Field crop: maize
Growth stage: 1
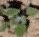
Species: chenopodium